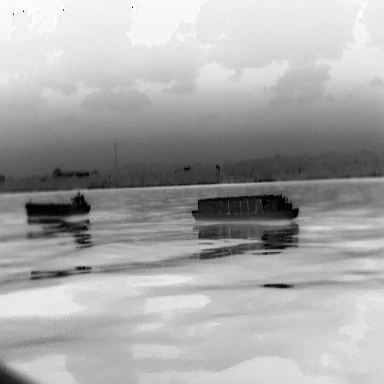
There is a fishing_boat in the infrared image.